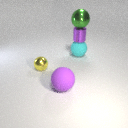
large purple rubber sphere in front of large cyan rubber sphere